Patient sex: F
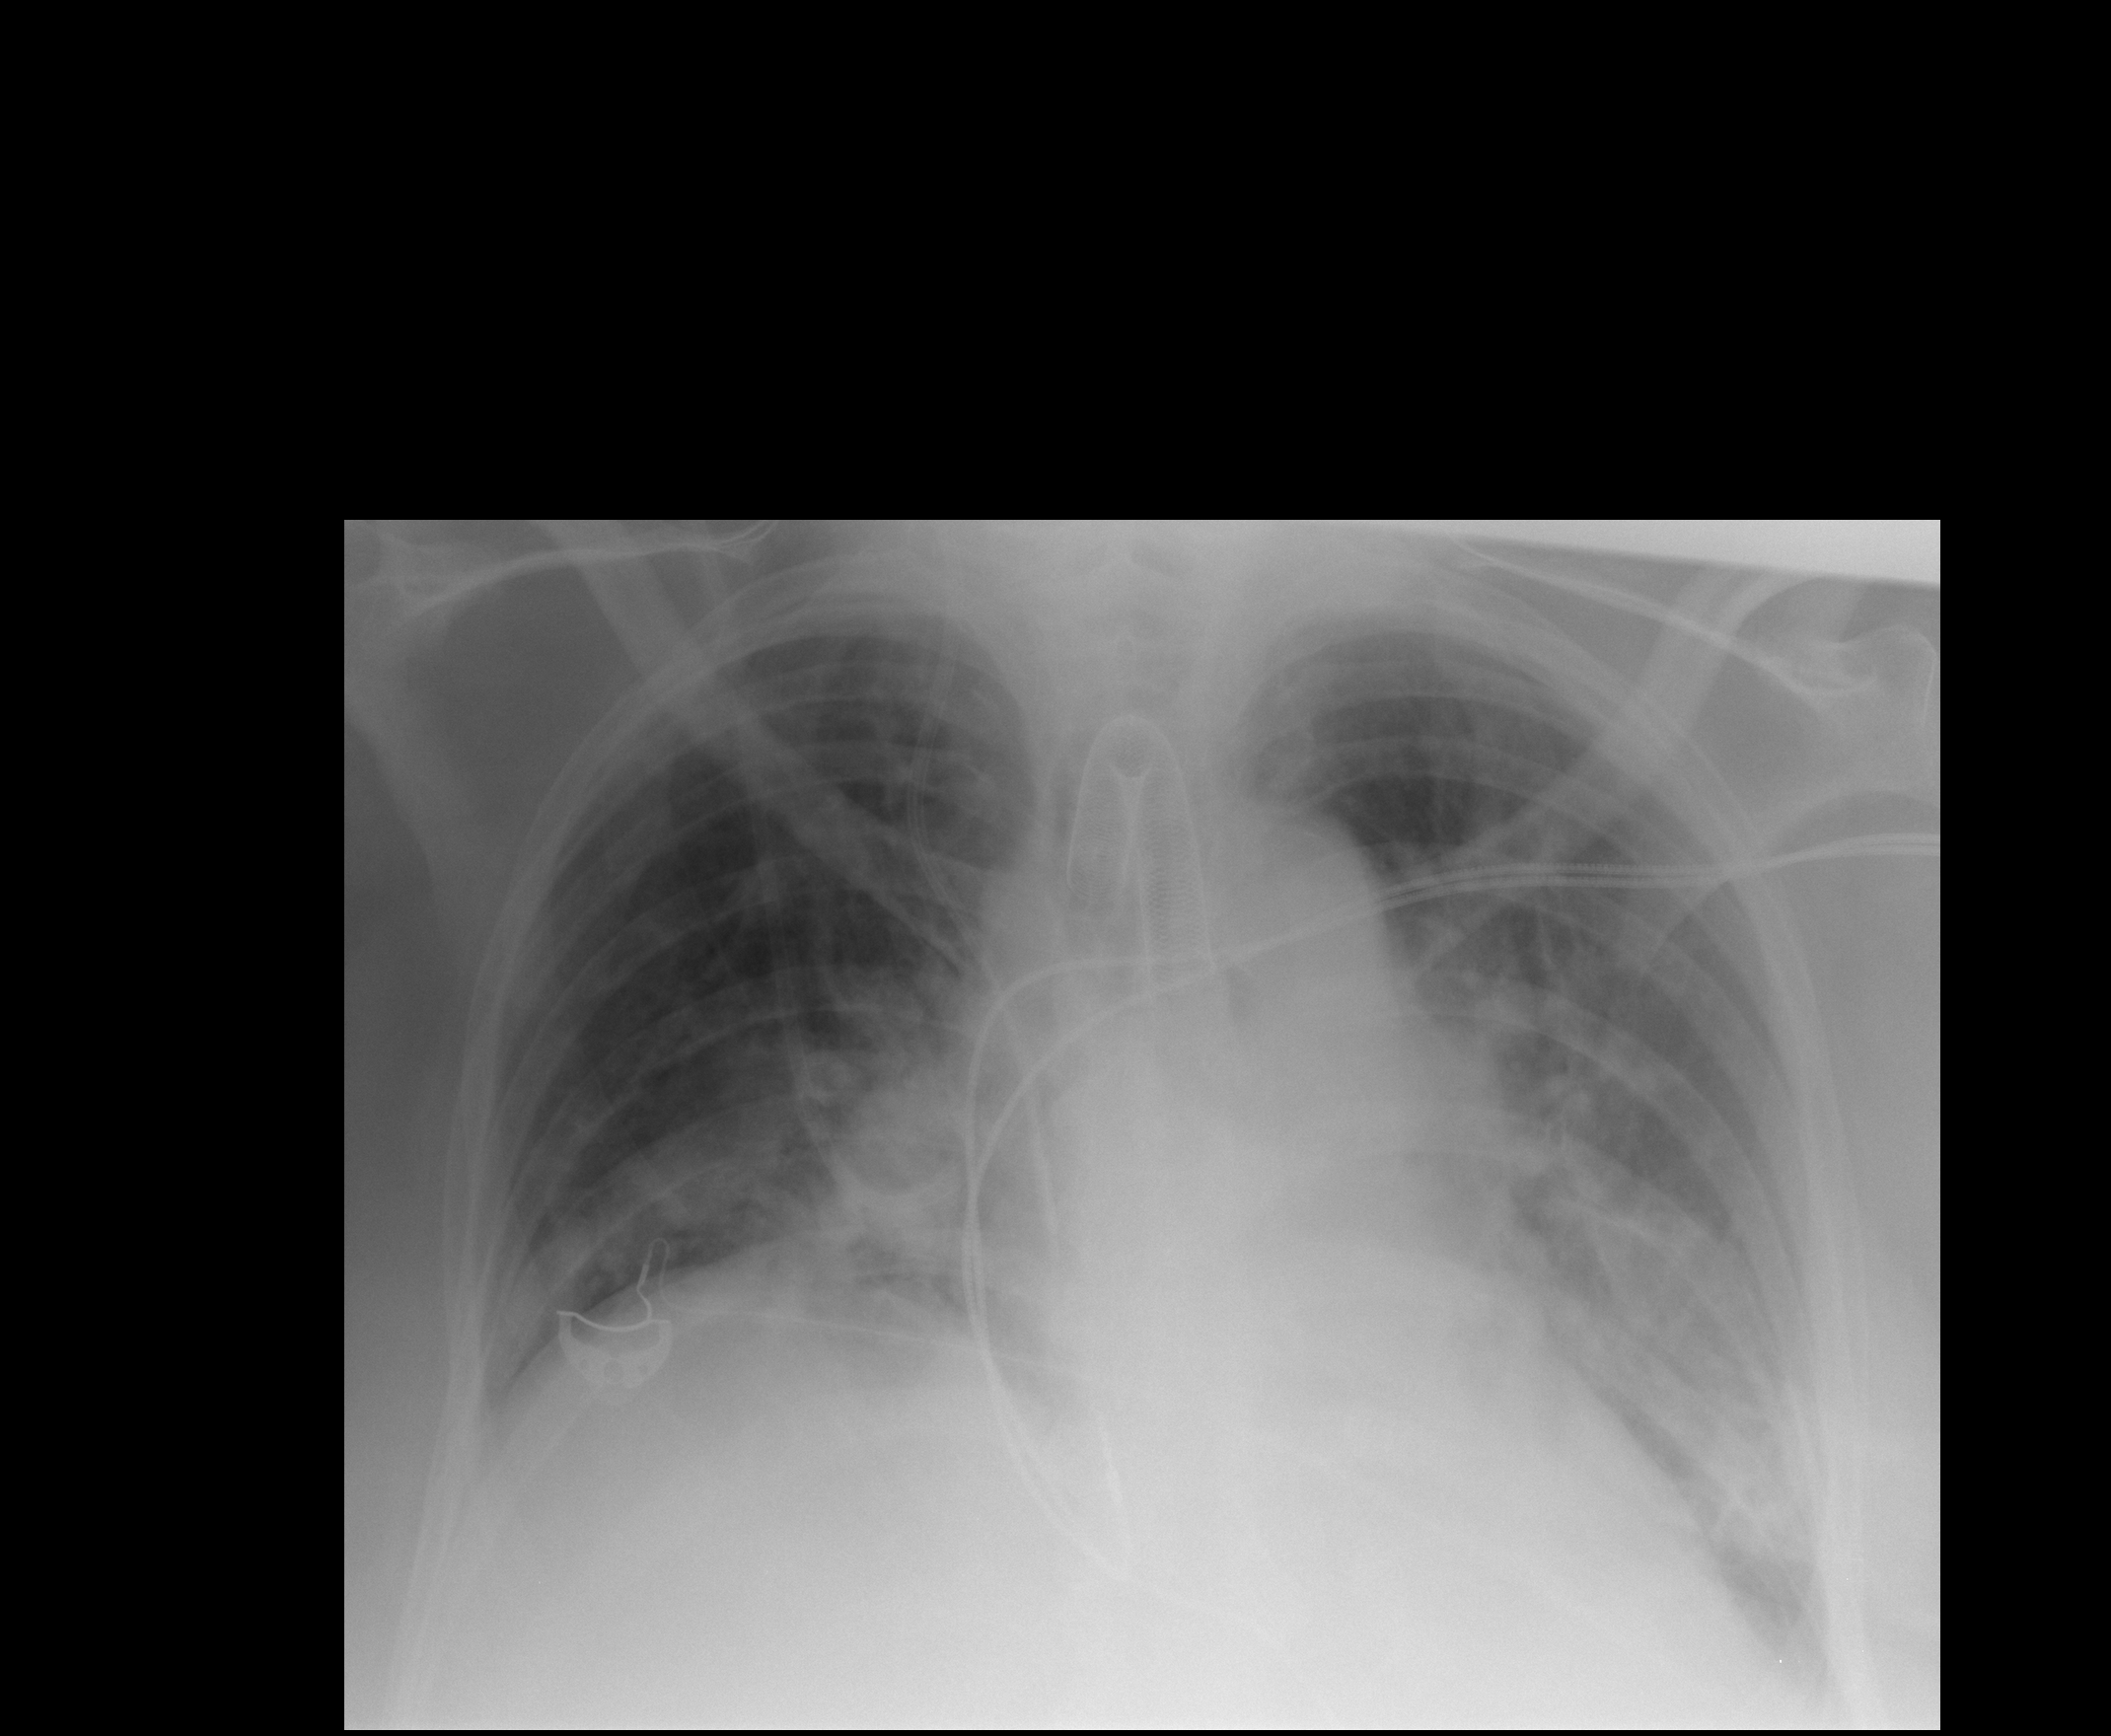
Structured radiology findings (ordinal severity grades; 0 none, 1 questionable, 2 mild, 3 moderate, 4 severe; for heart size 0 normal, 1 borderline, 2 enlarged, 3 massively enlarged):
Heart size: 0
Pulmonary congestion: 2
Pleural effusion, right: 1
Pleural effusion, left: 1
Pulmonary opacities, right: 2
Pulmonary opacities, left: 2
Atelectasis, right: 2
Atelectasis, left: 2